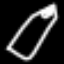
Label: pencil